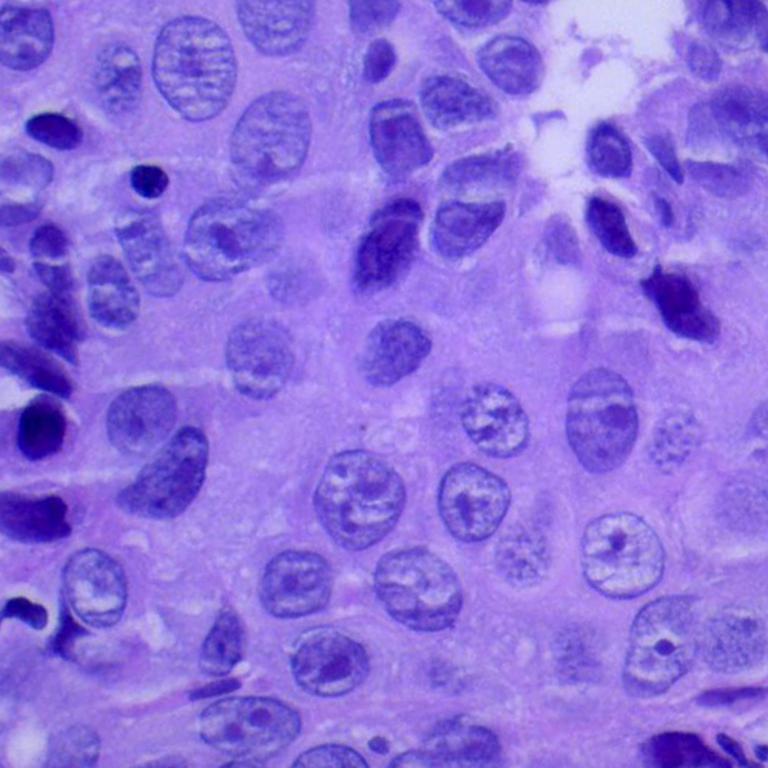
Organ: lung
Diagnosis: squamous carcinomas